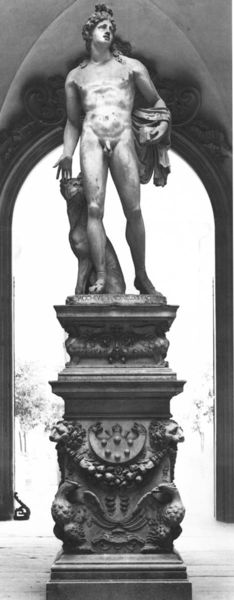
Titel: Orpheus
Künstler: Baccio Bandinelli
Institution: Florenz, Palazzo Medici
Schlagwörter: adler, akt, dunkel, hand, haut, mann, nackt, weiß, grau, hell, licht, schwarz, hund, arm, sockel, kirche, gewand, stoff, klassizismus, girlande, frontal, locken, renaissance, skulptur, statue, bogen, rundbogen, erhaben, muskeln, durchgang, podest, tor, foto, katze, penis, eingang, antike, gross, helm, wappen, flöte, jüngling, löwen, löwe, fresko, spielbein, standbein, herkules, hoden, tiger, statisch, puma, forntal, kaotze, rundbogenn